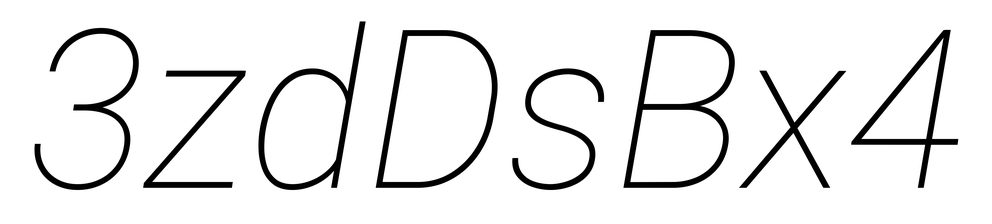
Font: Roboto-Italic_Thin_Italic